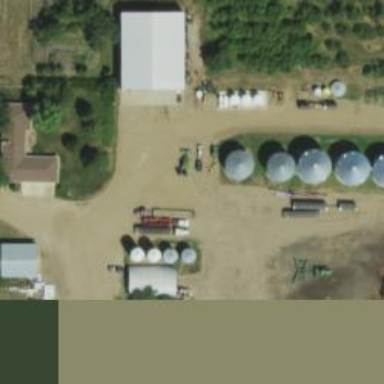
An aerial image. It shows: Storage tank with man-made structure.